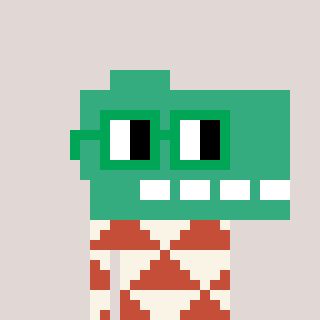
a pixel art character with square green glasses, a dino-shaped head and a rust-colored body on a warm background